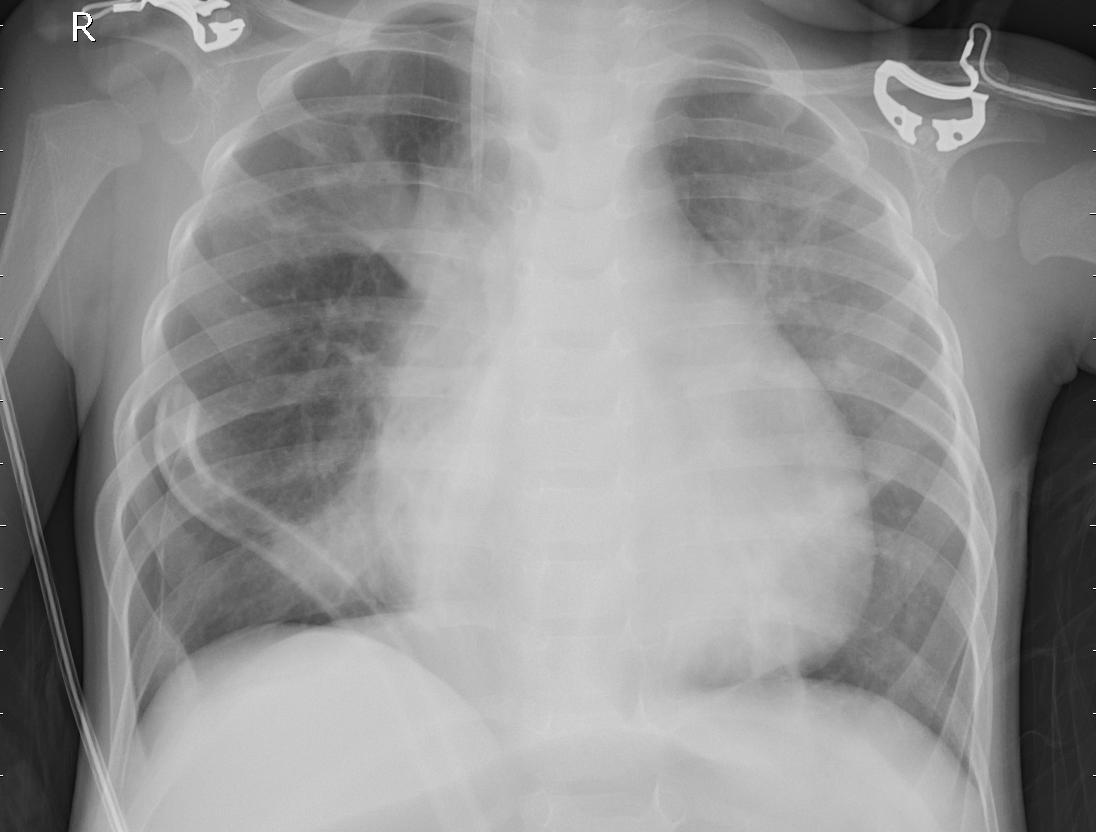
Diagnosis: PNEUMONIA